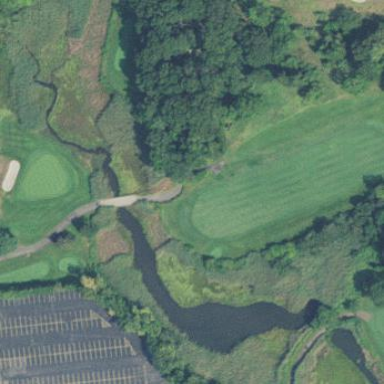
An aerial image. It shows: Stream flowing through golf water hazard.